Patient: sex F, age 73
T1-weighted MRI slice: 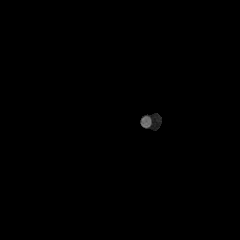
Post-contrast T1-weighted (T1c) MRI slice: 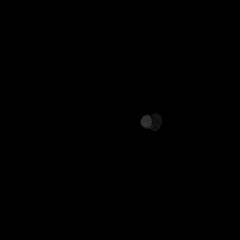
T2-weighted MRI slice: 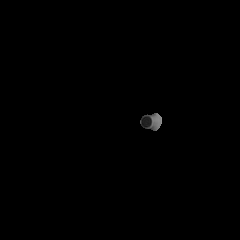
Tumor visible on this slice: no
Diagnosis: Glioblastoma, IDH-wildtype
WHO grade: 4